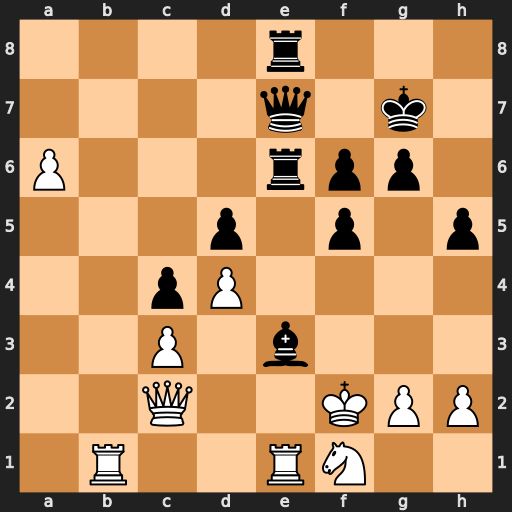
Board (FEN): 4r3/4q1k1/P3rpp1/3p1p1p/2pP4/2P1b3/2Q2KPP/1R2RN2
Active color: w
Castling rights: -
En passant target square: -
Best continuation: Rxe3 Rxe3 Rb7 Qxb7 axb7